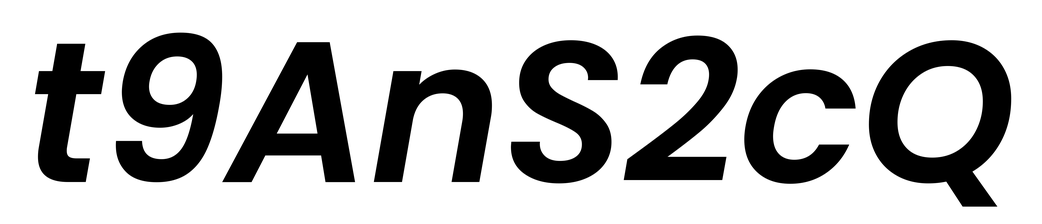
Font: Poppins-SemiBoldItalic